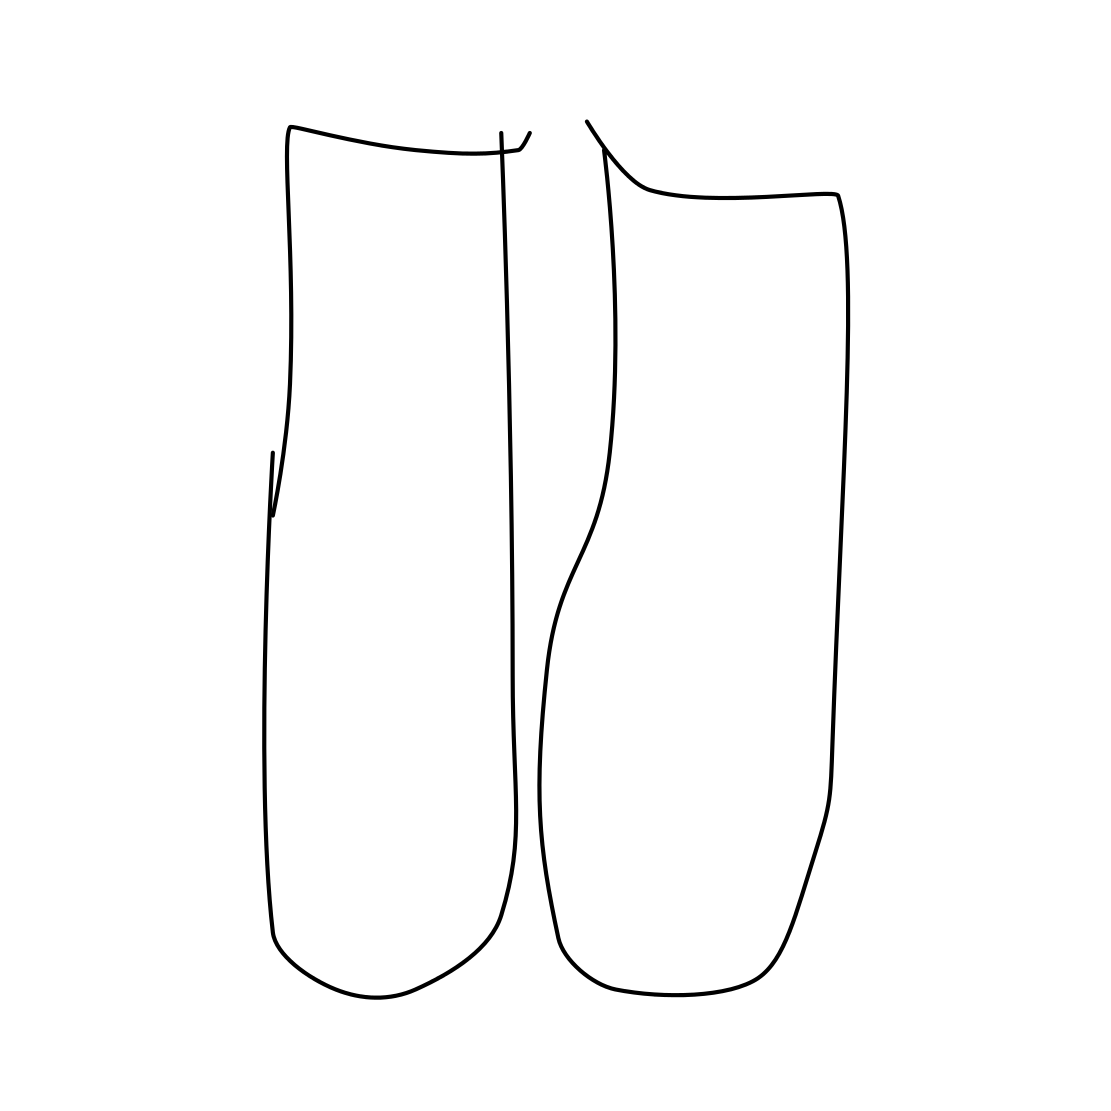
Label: socks